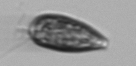
Label: Prorocentrum_triestinum